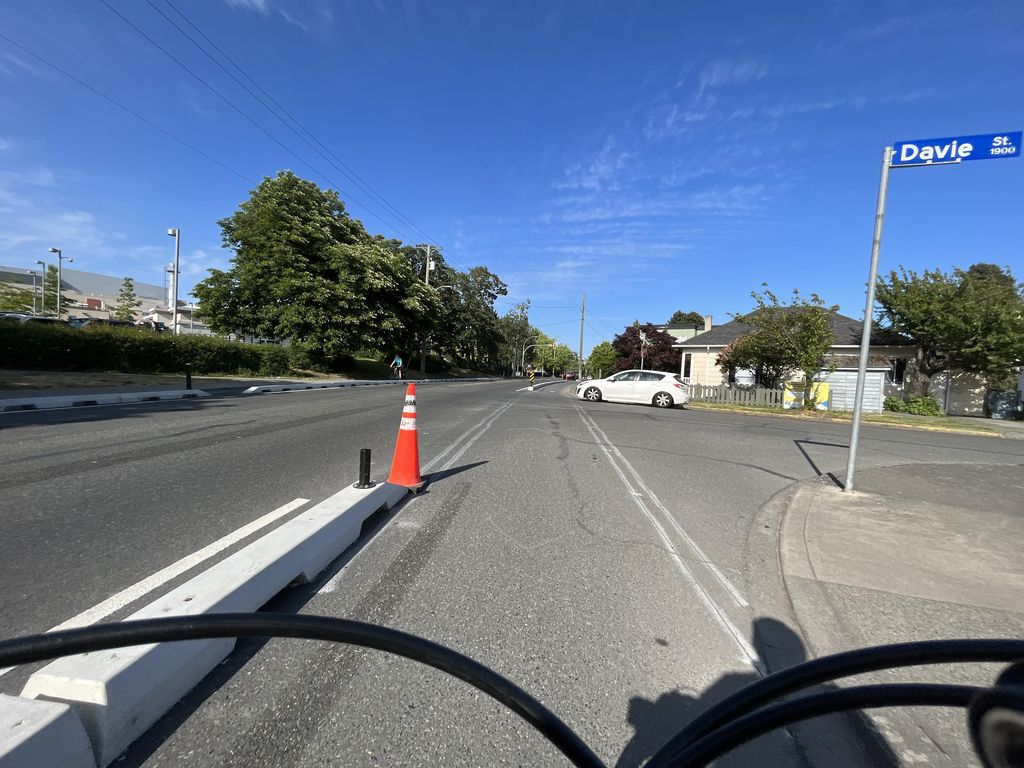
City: victoria